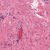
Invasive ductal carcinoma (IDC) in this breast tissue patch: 0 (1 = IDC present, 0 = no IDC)